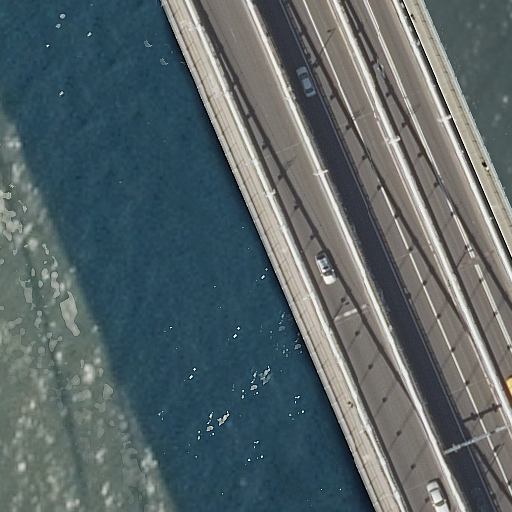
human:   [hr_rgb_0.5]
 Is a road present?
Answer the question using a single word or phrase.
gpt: yes

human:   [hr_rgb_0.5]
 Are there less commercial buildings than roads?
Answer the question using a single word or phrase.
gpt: yes

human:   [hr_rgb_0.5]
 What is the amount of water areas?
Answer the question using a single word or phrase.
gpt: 1

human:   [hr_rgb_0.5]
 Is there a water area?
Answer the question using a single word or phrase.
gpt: yes

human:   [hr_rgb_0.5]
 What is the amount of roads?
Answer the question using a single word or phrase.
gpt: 5

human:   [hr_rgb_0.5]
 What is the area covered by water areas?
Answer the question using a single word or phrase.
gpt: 10605m2

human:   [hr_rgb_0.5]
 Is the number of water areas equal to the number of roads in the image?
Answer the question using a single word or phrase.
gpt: no

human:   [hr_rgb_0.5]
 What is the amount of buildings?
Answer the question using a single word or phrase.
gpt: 0

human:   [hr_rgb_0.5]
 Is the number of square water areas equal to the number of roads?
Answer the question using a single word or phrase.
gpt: no

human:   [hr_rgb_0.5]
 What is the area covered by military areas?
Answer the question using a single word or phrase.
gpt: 0m2

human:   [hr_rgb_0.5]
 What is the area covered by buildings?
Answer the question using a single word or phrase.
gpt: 0m2

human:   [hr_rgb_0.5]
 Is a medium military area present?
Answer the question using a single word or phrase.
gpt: no

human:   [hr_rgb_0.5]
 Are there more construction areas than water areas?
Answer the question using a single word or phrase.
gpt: no

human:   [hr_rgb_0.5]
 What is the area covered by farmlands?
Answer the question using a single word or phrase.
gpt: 0m2

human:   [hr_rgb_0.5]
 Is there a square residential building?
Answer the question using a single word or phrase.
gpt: no

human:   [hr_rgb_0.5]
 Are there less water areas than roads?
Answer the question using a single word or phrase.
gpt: yes

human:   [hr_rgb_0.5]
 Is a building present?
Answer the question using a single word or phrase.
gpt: no

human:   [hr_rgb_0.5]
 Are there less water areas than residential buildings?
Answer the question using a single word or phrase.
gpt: no

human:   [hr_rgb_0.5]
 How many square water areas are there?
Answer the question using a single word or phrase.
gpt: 0

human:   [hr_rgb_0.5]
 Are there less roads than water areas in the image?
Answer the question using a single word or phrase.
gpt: no

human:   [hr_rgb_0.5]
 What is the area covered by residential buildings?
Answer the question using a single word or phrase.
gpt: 0m2

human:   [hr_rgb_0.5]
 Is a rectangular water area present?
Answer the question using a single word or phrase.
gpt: yes

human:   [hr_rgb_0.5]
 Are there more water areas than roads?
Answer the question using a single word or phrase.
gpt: no

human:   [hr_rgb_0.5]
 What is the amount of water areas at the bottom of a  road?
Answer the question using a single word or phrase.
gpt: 0

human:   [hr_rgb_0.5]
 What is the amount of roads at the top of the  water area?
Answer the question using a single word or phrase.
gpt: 1

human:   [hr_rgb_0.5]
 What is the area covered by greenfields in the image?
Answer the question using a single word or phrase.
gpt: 0m2

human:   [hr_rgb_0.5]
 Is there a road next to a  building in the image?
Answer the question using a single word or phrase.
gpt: no

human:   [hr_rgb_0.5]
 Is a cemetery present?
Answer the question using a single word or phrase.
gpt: no

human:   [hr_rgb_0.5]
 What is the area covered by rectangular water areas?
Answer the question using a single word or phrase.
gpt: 10605m2

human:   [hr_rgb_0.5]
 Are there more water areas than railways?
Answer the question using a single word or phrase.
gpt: yes

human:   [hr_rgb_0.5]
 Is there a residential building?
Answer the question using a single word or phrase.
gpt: no

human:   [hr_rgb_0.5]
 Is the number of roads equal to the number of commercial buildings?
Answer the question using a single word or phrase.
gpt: no

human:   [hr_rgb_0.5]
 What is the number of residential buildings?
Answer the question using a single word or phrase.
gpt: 0

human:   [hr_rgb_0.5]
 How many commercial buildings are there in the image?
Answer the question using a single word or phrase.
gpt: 0

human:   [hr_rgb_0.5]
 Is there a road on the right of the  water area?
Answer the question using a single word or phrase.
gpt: yes

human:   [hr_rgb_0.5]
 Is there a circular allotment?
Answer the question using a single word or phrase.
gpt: no

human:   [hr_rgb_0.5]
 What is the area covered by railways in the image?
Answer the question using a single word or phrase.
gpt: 0m2

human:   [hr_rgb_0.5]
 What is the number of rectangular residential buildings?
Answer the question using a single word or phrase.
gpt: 0

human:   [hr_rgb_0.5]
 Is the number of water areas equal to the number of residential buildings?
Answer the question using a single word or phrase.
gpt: no

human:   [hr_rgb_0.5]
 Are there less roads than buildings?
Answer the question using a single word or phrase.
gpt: no

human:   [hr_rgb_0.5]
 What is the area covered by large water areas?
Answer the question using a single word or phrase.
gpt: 10605m2

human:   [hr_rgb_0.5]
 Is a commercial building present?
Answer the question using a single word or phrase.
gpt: no

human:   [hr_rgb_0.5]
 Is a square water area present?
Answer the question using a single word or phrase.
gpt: no

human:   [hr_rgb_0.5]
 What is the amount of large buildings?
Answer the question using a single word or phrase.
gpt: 0

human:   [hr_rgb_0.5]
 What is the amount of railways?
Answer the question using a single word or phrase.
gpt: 0

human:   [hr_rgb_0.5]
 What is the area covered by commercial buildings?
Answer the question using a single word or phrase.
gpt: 0m2

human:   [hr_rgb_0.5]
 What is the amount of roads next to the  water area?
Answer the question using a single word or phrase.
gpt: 5

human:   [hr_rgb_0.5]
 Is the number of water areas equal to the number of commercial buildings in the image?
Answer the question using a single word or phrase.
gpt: no

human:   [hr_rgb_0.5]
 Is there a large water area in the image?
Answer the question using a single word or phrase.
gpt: yes

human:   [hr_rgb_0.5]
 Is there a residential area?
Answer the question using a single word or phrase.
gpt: no

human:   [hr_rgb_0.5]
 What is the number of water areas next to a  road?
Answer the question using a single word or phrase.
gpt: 1

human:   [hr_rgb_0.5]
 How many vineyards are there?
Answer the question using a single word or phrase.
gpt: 0

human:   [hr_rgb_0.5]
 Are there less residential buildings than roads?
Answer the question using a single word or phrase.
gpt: yes

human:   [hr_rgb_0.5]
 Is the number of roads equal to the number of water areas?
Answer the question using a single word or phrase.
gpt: no

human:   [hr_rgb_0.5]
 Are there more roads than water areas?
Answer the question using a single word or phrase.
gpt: yes

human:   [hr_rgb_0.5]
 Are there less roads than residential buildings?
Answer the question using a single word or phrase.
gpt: no

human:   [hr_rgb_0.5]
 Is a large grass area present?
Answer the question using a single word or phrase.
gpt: no

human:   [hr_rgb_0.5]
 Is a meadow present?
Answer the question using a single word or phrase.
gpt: no

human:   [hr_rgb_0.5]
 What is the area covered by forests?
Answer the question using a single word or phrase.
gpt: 0m2

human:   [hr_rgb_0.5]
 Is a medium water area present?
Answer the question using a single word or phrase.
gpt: no

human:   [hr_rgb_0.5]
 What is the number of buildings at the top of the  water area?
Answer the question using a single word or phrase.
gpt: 0

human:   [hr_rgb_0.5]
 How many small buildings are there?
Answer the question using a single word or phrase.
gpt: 0

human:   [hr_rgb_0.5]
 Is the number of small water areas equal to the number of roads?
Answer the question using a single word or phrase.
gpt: no

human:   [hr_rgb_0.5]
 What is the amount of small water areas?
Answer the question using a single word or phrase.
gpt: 0